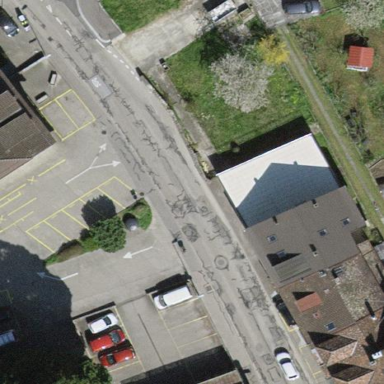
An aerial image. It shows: Parking area with surface.